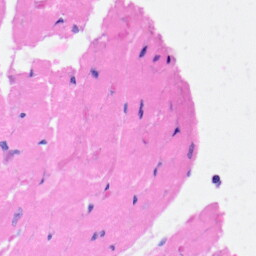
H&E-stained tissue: Heart